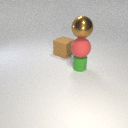
small green rubber cylinder below large brown metal sphere